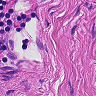
Metastatic tissue present: no